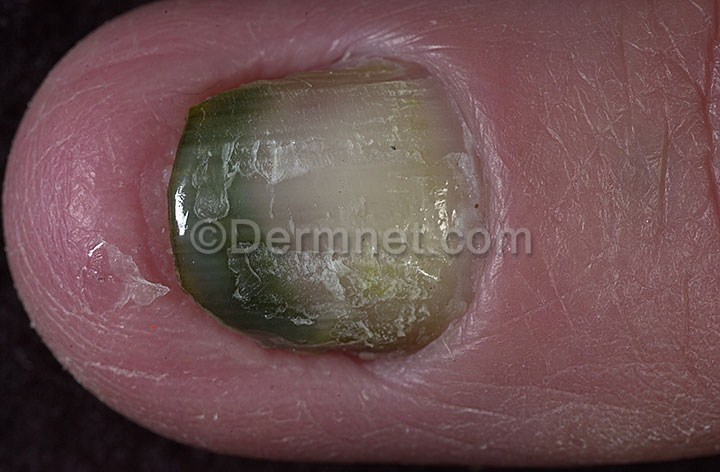
Disease: Nail Fungus and other Nail Disease